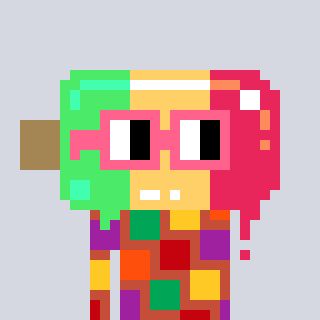
a pixel art character with square pink glasses, a icepop-shaped head and a rust-colored body on a cool background